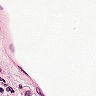
Metastatic tissue present: yes